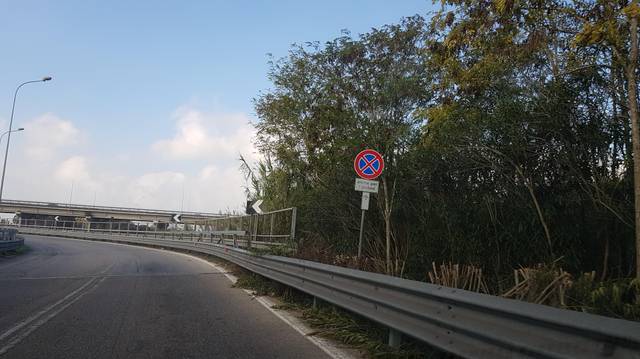
Region: Italy
Coordinates: 40.639, 17.918